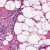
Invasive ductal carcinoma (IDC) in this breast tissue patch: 0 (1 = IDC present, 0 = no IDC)